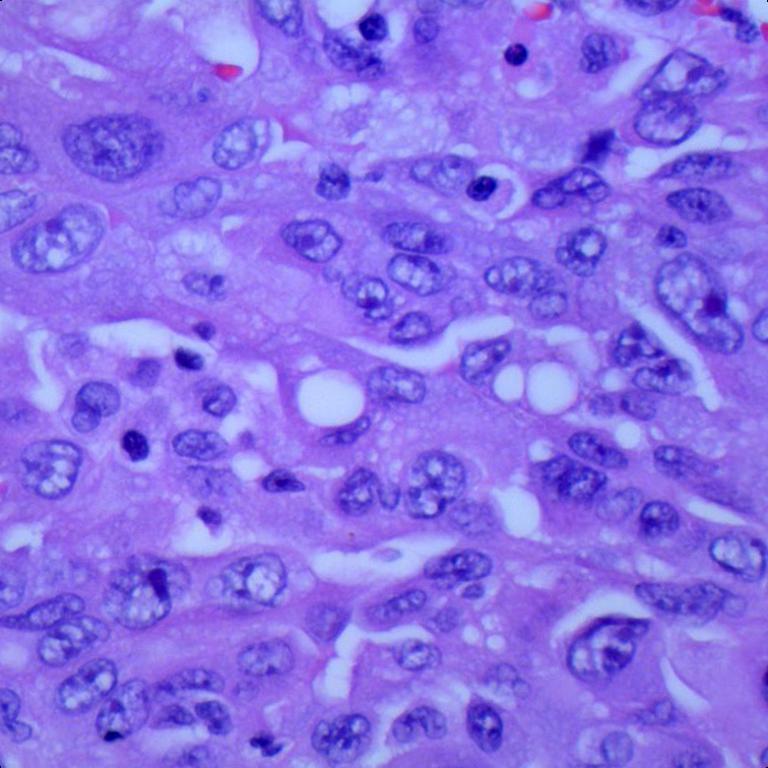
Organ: lung
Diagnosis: adenocarcinomas